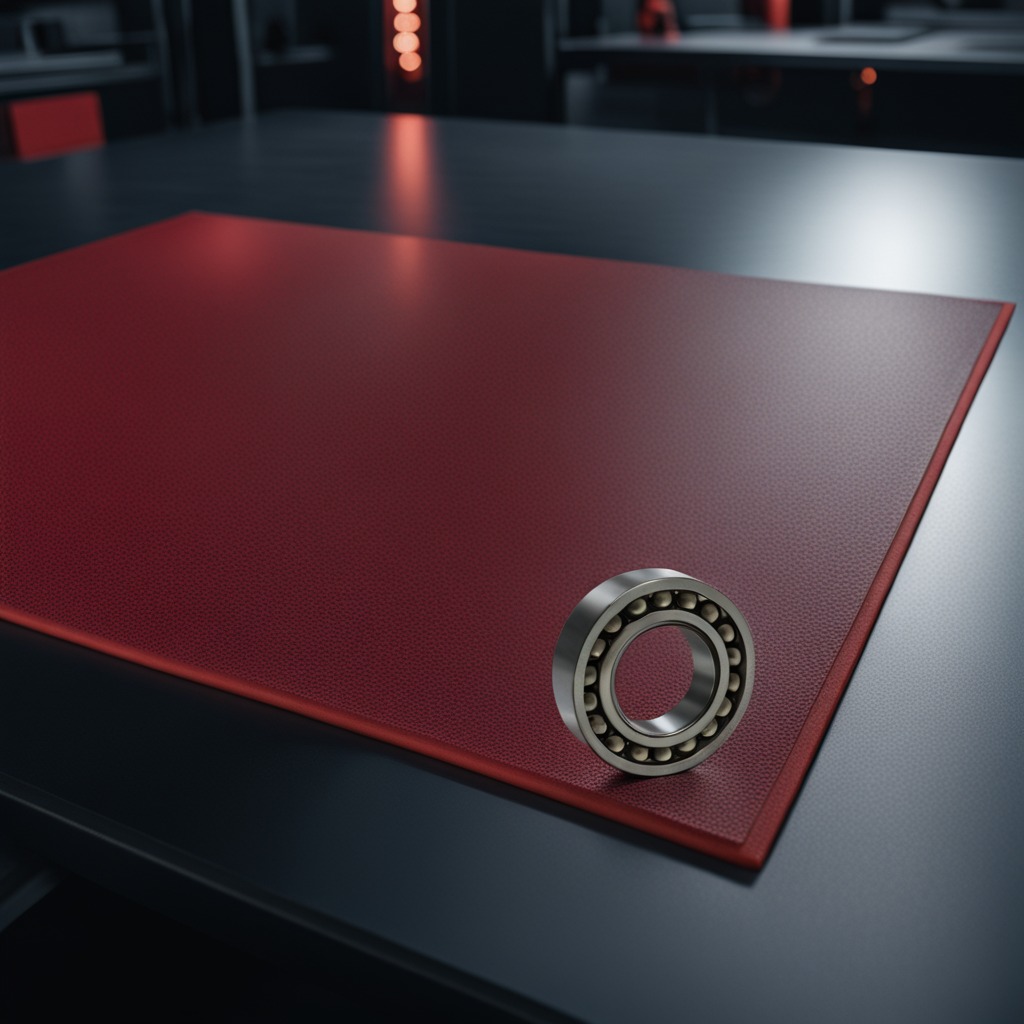
A metal ball bearing lies on the clean granite tabletop inside a workshop at night.